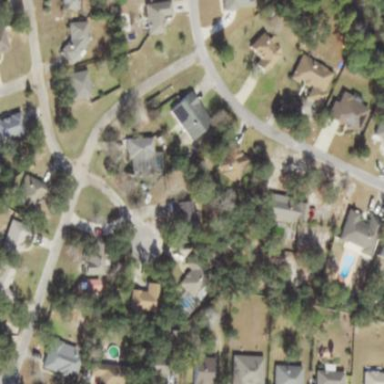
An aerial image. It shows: This residential area consists of single-family homes.